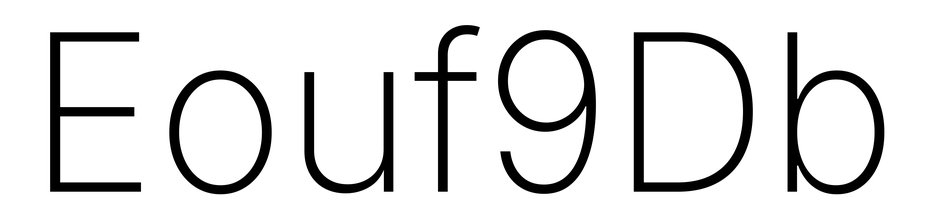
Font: Inter_ExtraLight